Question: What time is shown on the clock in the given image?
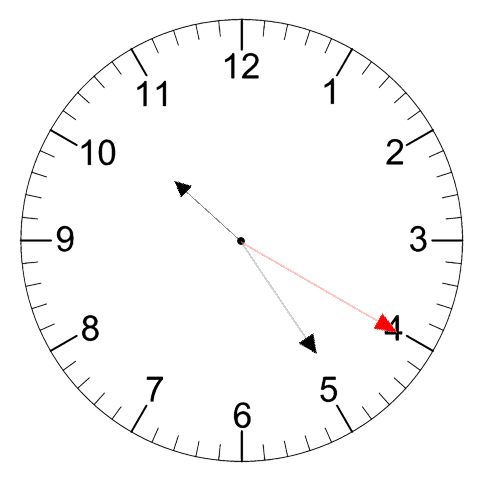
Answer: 10:24:20